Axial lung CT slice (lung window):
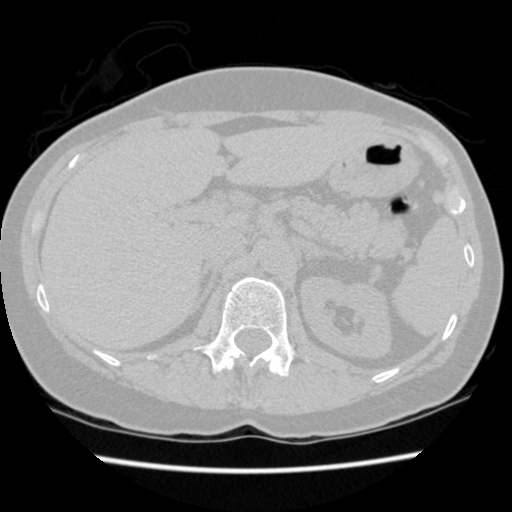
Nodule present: no